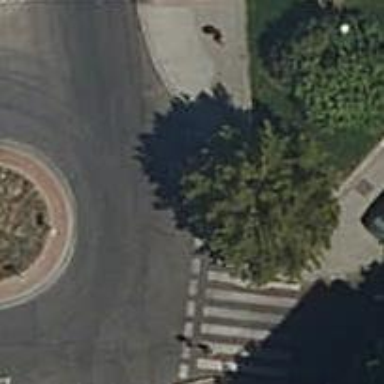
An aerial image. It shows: Roundabout on residential road.